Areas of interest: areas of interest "Huaihai Campaign Memorial Hall"
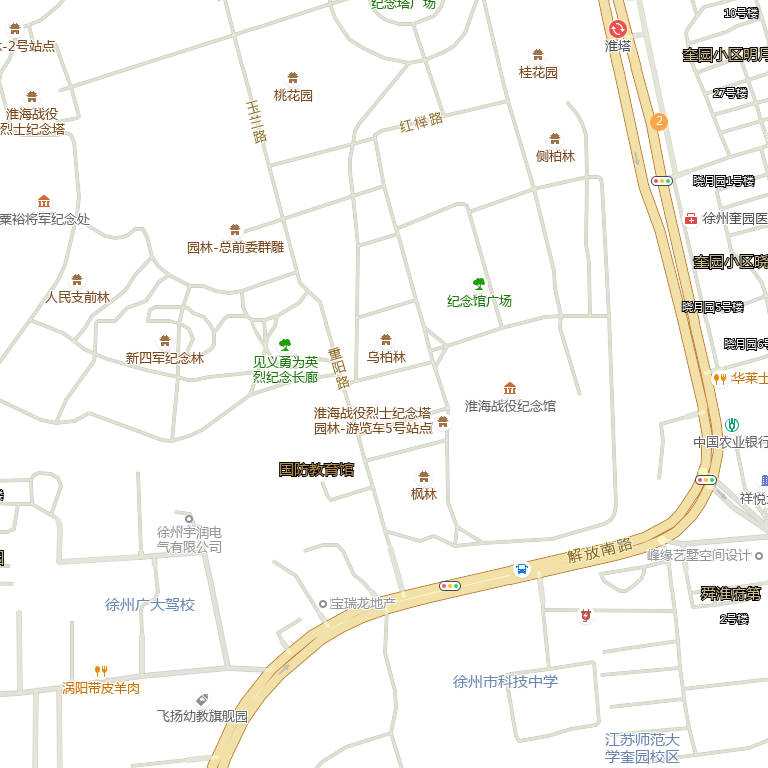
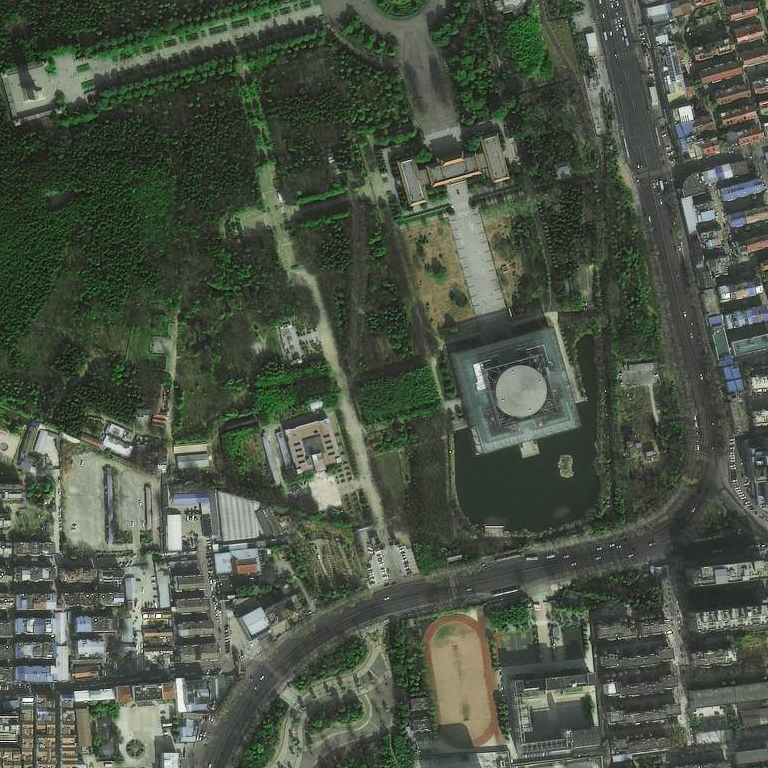